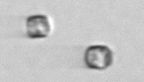
Label: Thalassiosira_sp_aff_mala